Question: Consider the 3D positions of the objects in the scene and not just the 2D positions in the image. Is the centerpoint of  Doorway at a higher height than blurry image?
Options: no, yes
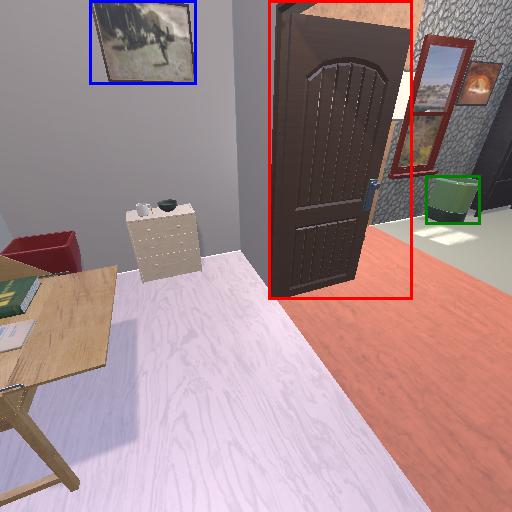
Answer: no